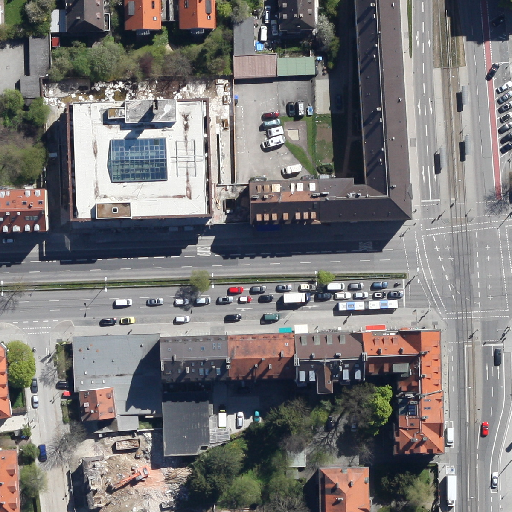
Referring expression: bus driving on the road